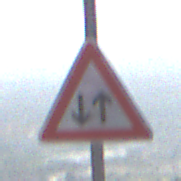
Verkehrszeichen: Gegenverkehr
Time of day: Midday
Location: Outdoor (Nature)
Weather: PartlyCloudy
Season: NotSpecified
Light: Natural